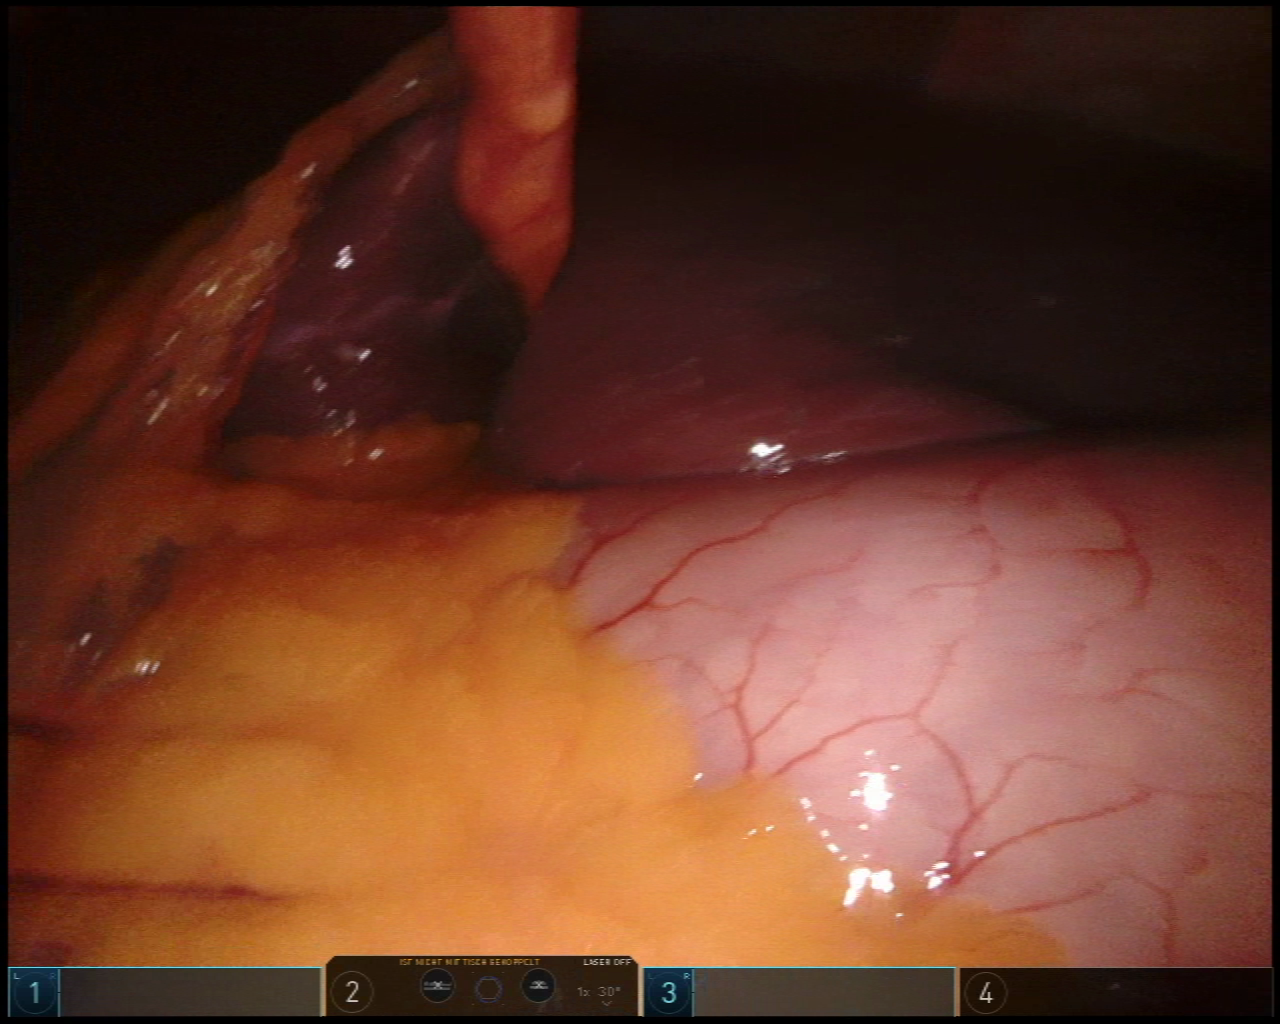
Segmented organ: liver
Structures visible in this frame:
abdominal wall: yes
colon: no
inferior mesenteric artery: no
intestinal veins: no
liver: yes
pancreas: no
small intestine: no
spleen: no
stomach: yes
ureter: no
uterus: no
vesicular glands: no